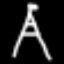
Label: The Eiffel Tower